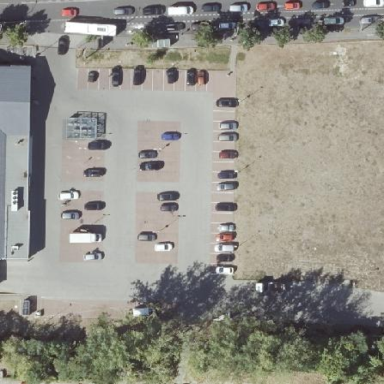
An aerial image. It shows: Retail area.